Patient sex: F
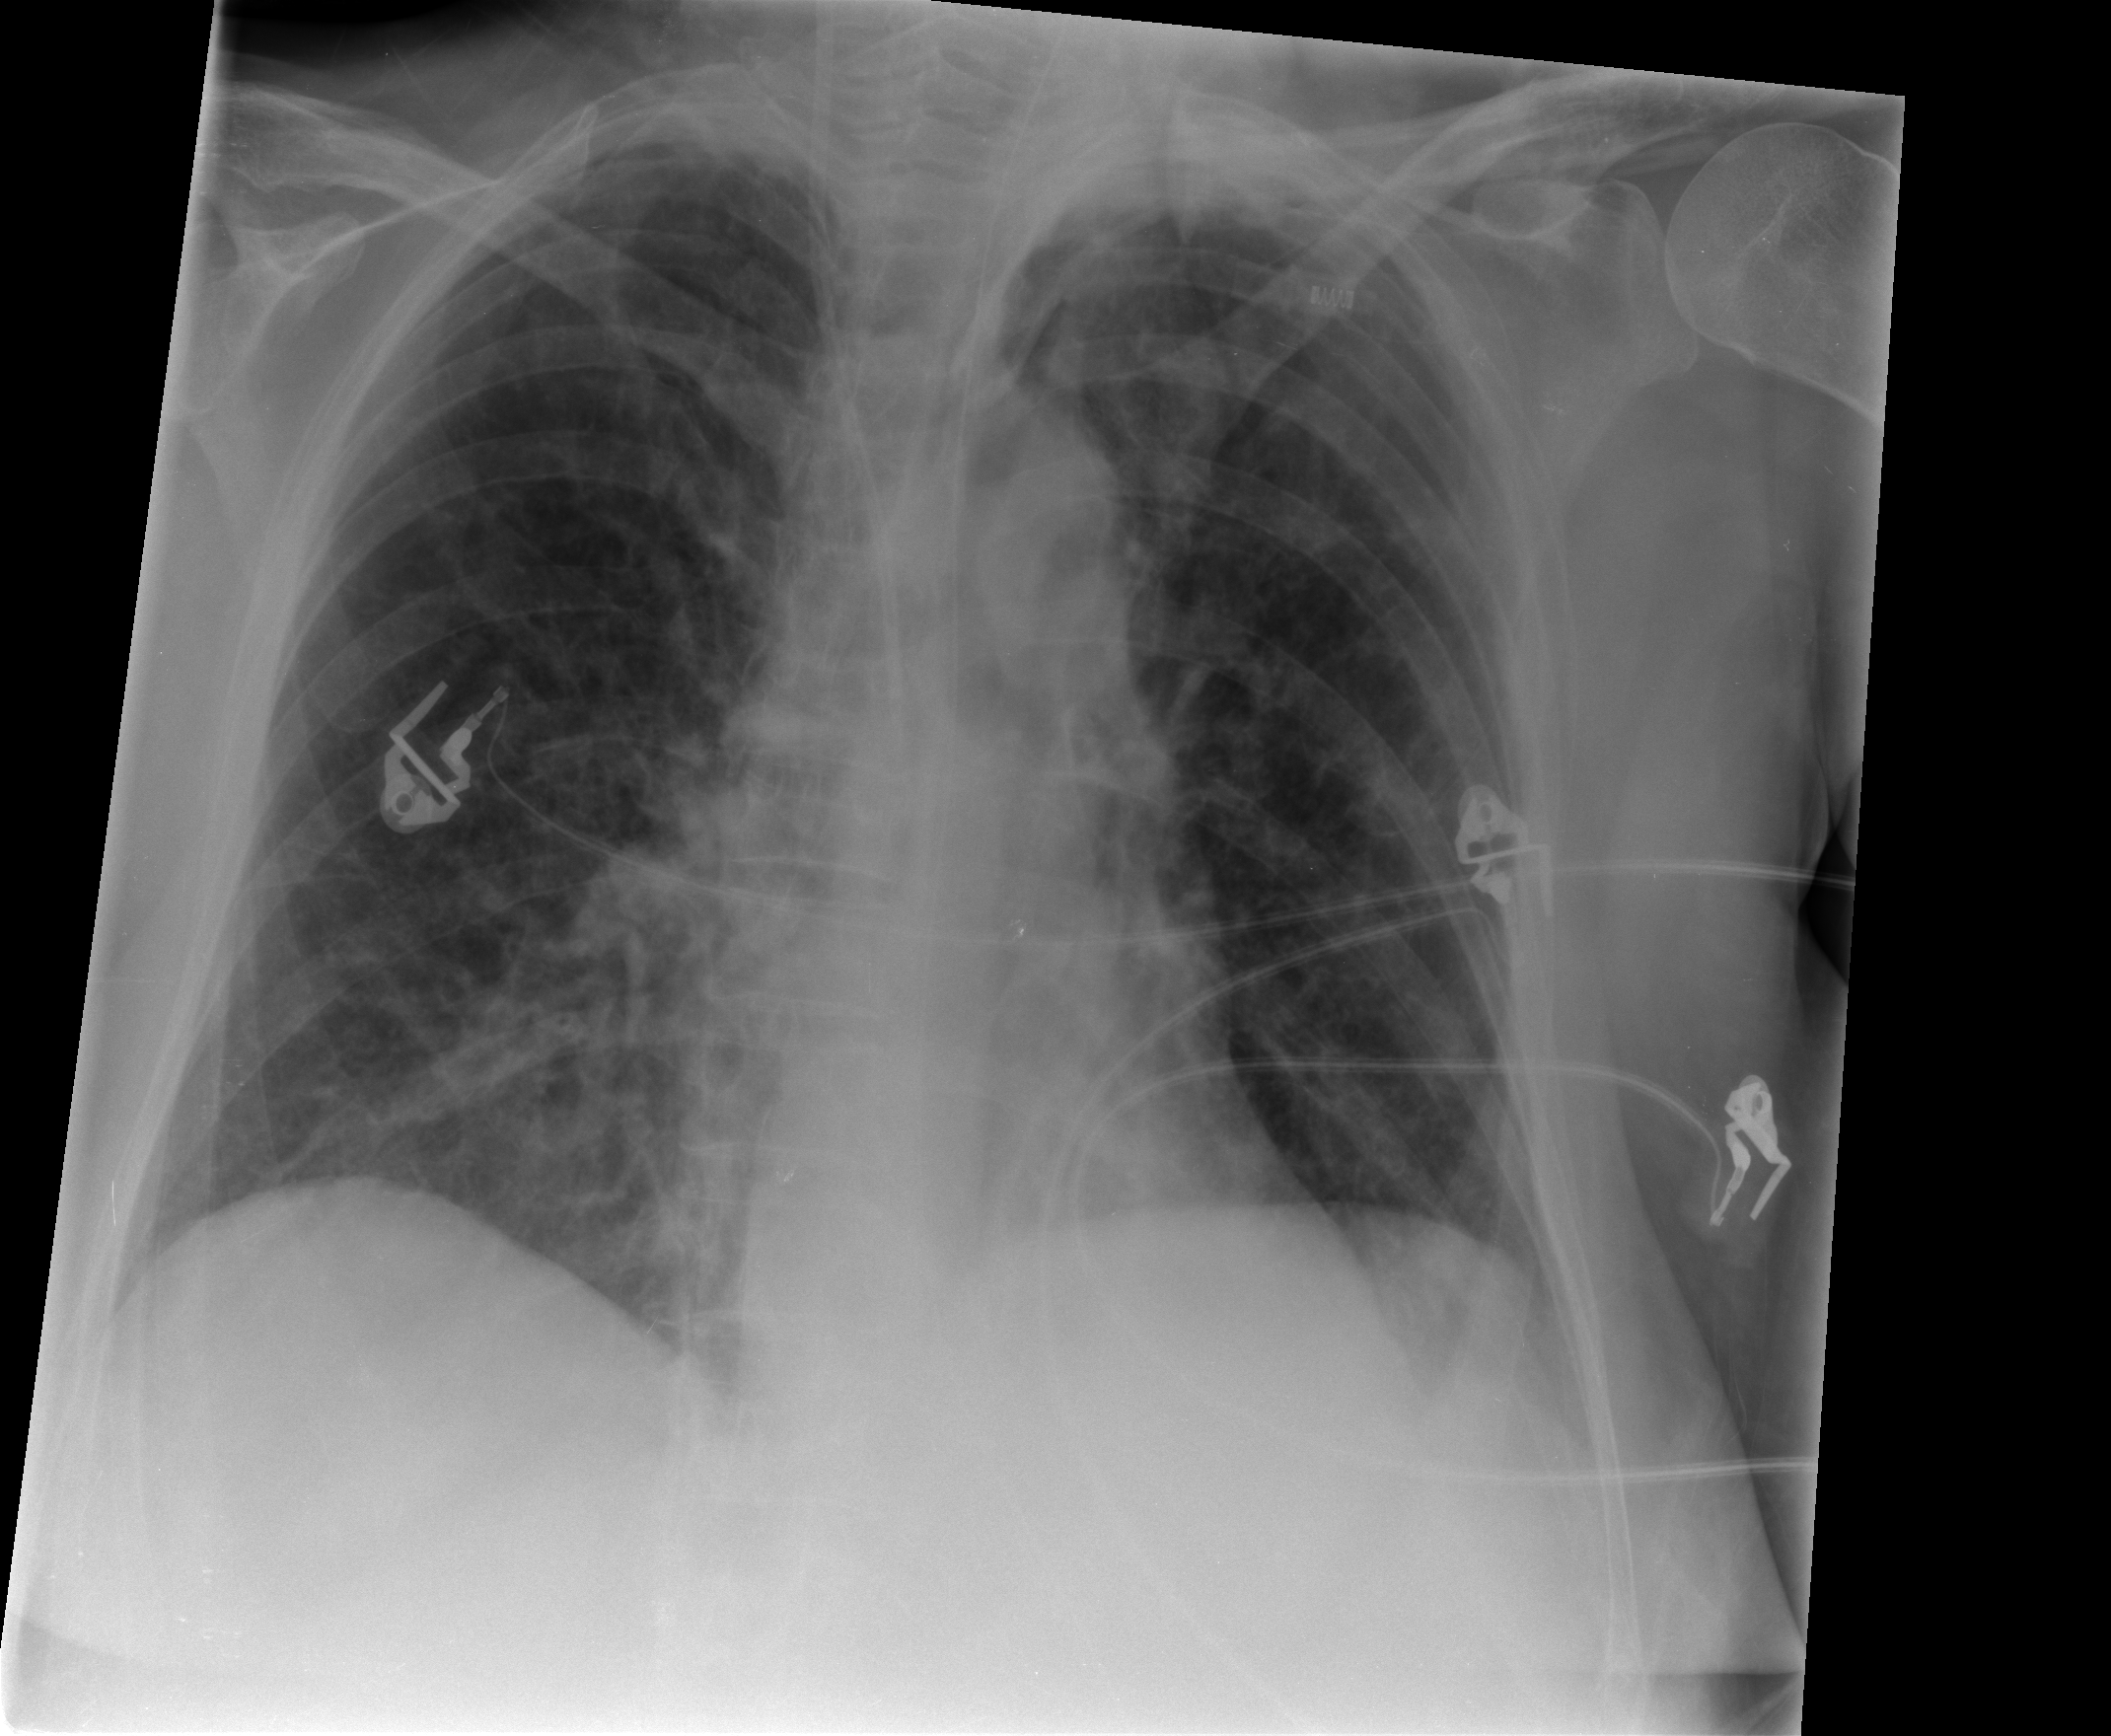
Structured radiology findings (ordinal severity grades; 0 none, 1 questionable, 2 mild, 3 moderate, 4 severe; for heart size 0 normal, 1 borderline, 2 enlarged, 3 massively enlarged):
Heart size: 0
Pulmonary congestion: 1
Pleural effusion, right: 0
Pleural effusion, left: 0
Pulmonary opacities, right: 1
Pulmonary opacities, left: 0
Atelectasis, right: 2
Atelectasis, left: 1